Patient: sex M, age 57
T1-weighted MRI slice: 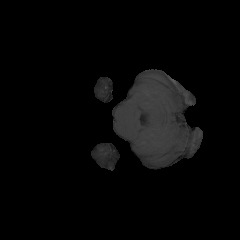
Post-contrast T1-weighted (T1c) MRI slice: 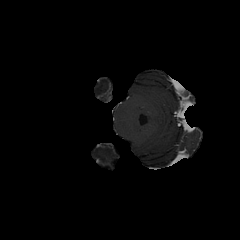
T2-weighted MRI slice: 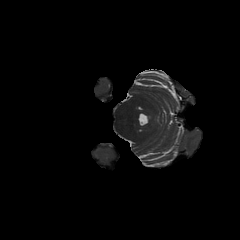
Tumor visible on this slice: no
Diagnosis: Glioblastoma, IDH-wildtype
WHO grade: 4